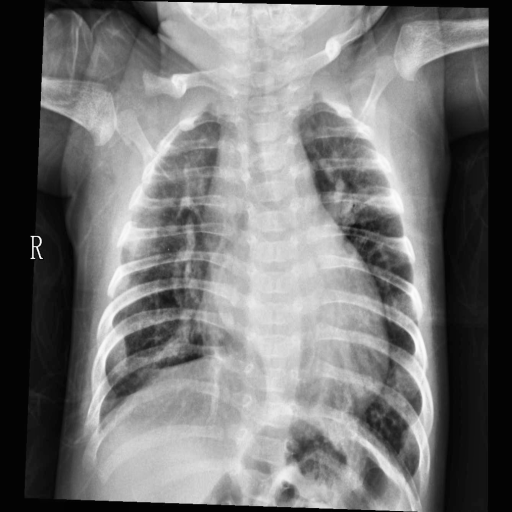
Finding: PNEUMONIA